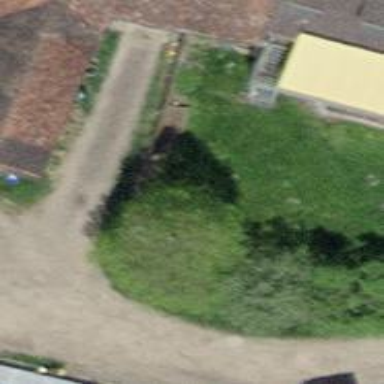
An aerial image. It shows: Farm.